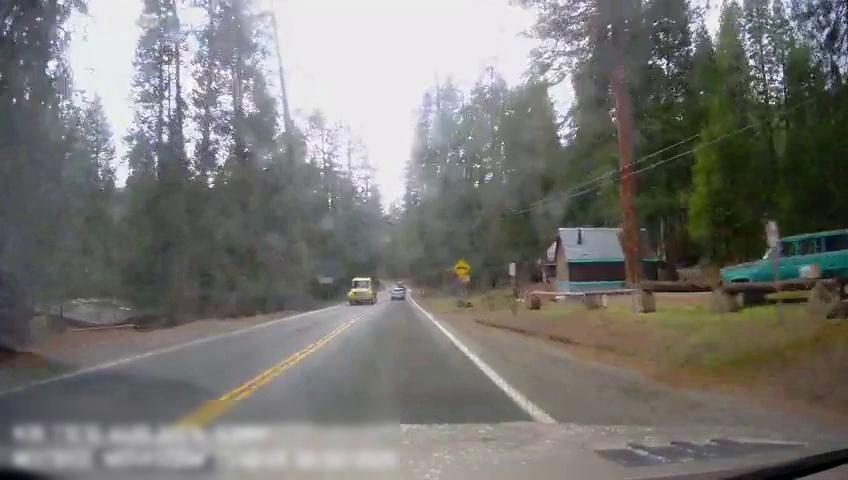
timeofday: Day
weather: Sunny
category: Drivable Space
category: Vehicles | SUV
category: Vehicles | SUV
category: Vehicles | Truck
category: Lanes | Current Lane
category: Lanes | Current Lane
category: Lanes | Opposite Lane
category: Lanes | Opposite Lane
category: Traffic | Signs